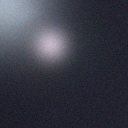
Screen state: off